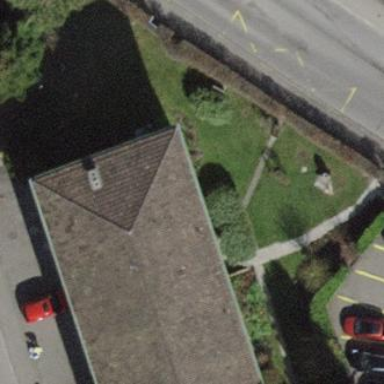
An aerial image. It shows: Building with hipped roof.